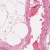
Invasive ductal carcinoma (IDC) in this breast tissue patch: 0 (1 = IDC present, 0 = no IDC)